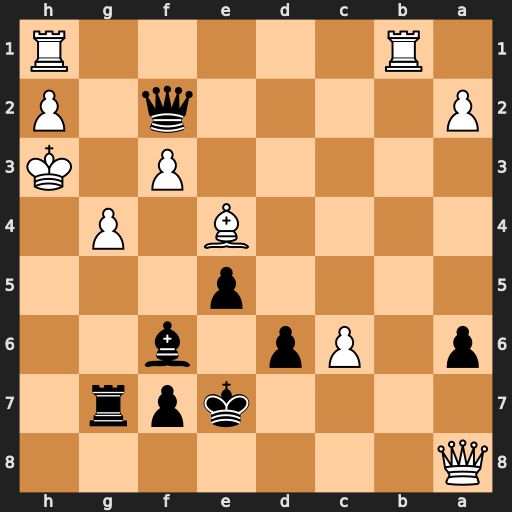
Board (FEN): Q7/4kpr1/p1Pp1b2/4p3/4B1P1/5P1K/P4q1P/1R5R
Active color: b
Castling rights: -
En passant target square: -
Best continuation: Rh7+ Bxh7 Qxf3#